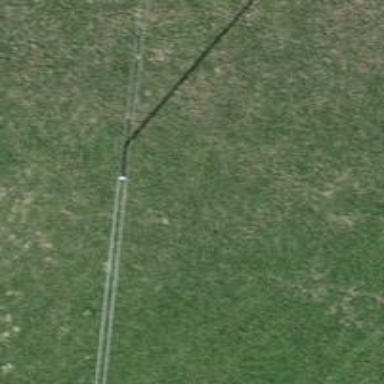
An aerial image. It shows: Minor power line.